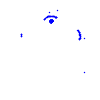
Particle: kaon